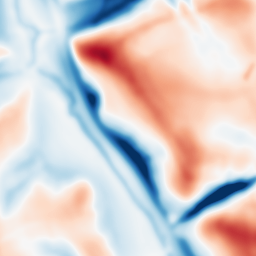
Category: multiscale
Decomposition family: dog
Decomposition parameters: sigma_low: 3
sigma_high: 20
Upsampling method: lanczos
Upsampling parameters: scale: 4
Upsampling scale: 4